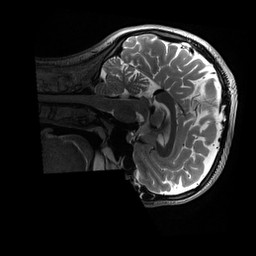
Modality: T2w
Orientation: sagittal
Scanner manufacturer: siemens
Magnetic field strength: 3 T
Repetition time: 3.2 s
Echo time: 0.564 s